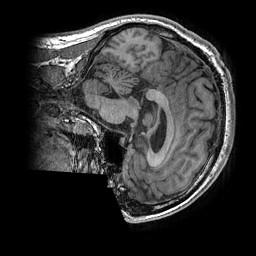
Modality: T1w
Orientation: sagittal
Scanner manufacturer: ge
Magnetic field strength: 3 T
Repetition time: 0.008156 s
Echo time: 0.00318 s